Question: I just installed <URL>...

I've been fighting to figure this out, but I'm stuck. I don't understand where these colors for the highlighted text are coming from, or why it's different for different text. Any ideas?
p.s. I'll be happy to provide more information about my setup if it's needed.
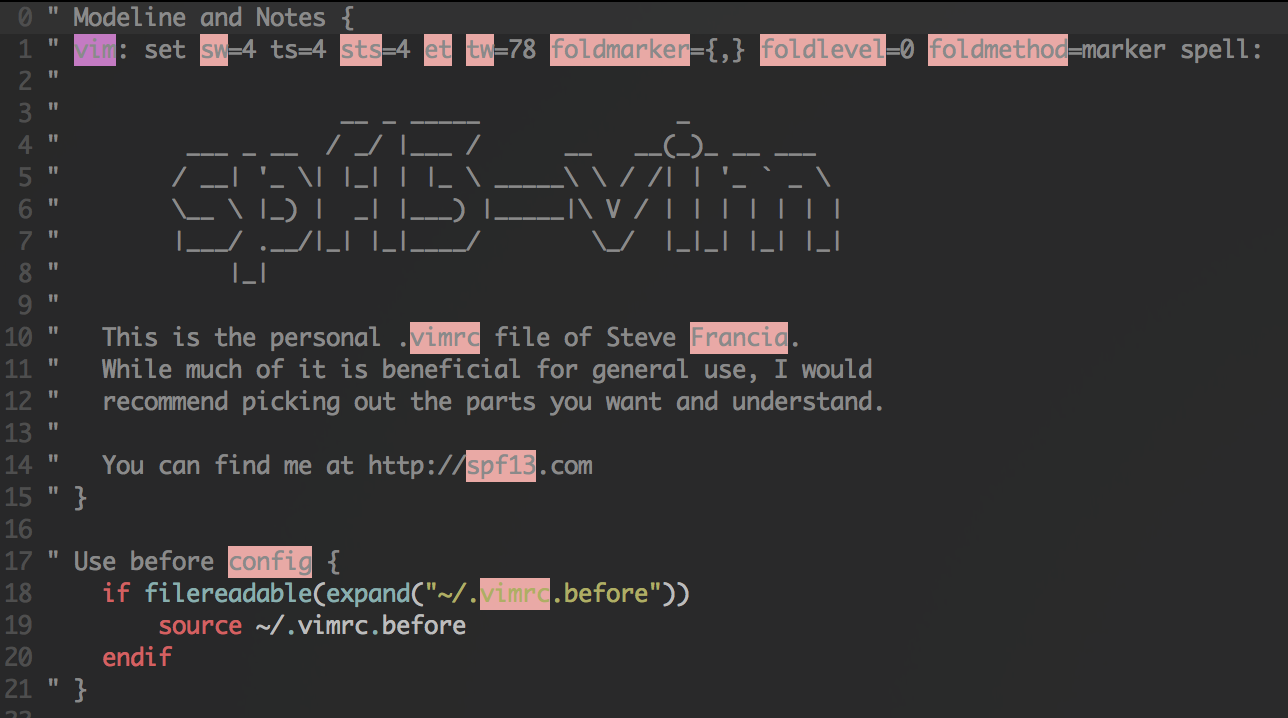
Answer: I can't tell about why the colors are different, maybe the examples were taken with a different terminal?
But I tell why some words are highlighted! That's very likely because you have spell-check enabled. See <URL> that asks about highlighted text in vim. To remove spell-checking, simply do:
'''
:set nospell
'''
or put
'''
set nospell
'''
in your '.vimrc'.